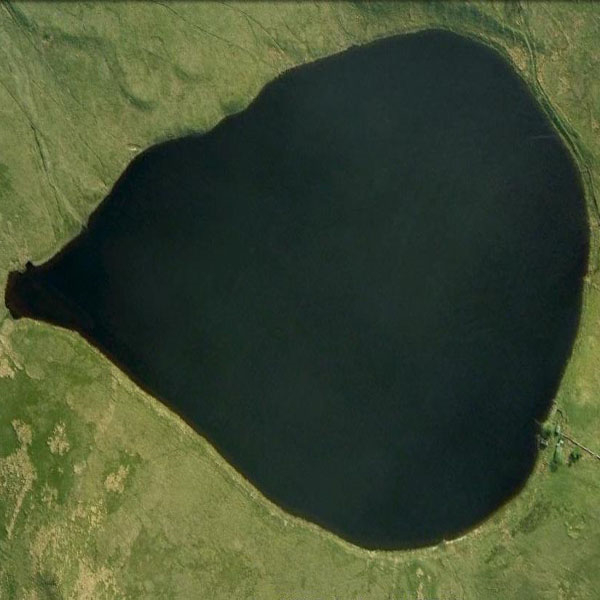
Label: Pond